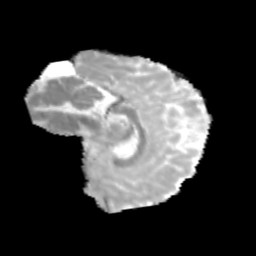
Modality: MD
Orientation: sagittal
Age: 13
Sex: male
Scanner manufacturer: siemens
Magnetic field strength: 3 T
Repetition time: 3.8 s
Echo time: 0.07 s